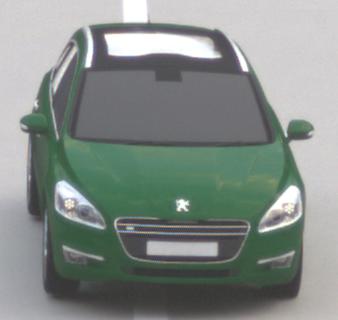
Make: Peugeot
Model: 508 SW 120 VTi
Detailed model: 508 (I) SW
Model produced from: 2011/03
Model produced until: 2014/05
Doors: 5
Color: green
Road condition: dry road
Daytime: sunrise or sunset
Contrast: low contrast